Interaction volume radius: 5 \u00c5
Interaction volume height: 45 \u00c5
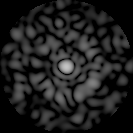
Disorder parameter: 0.8536